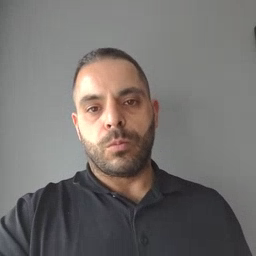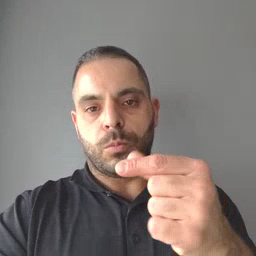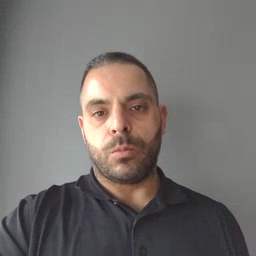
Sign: green